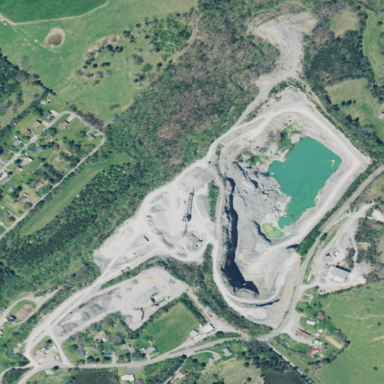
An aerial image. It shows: Quarry area.